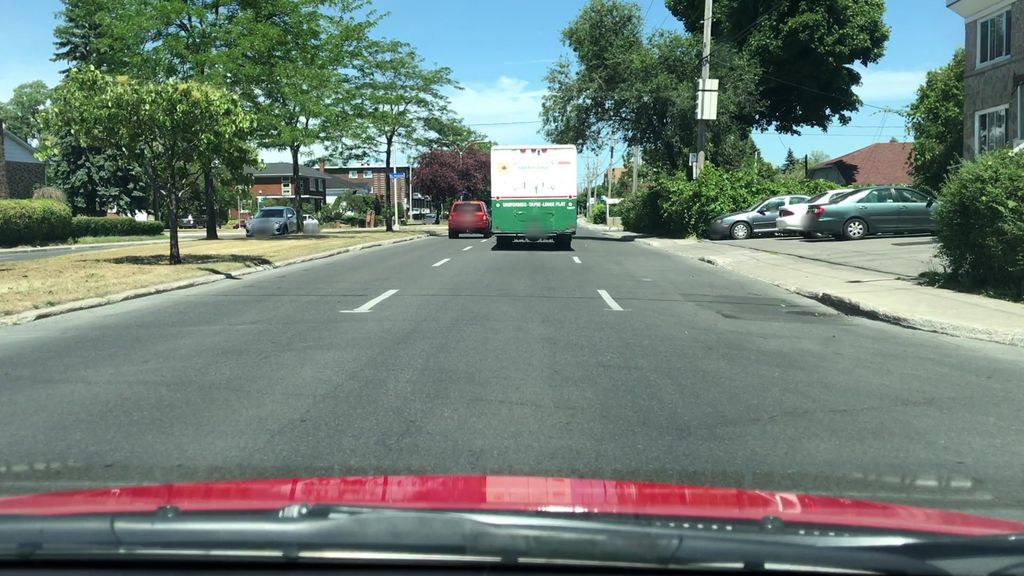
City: montreal